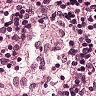
Metastatic tissue present: no